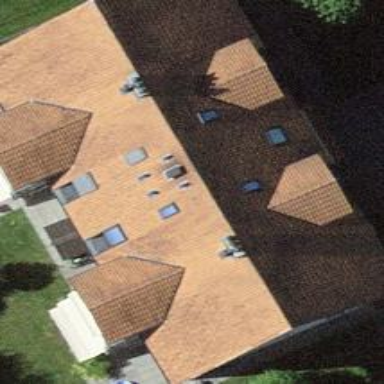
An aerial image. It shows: Gabled roof on building that houses apartments.